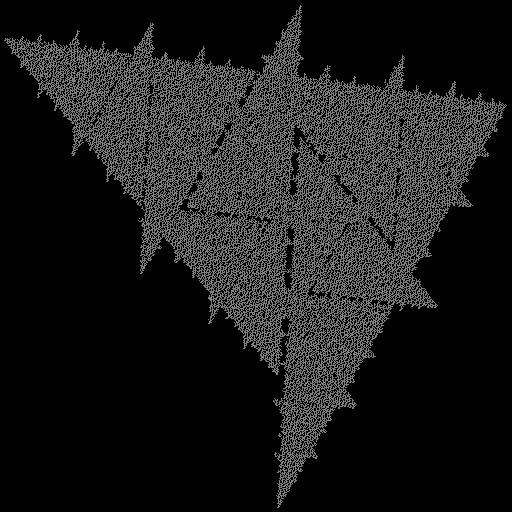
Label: a1